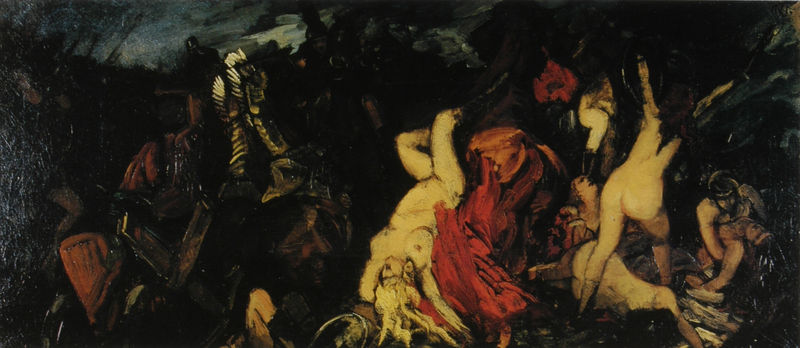
Titel: Amazonenschlacht
Künstler: Heinrich Wilhelm Trübner
Standort: Heidelberg
Institution: Kurpfälzisches Museum der Stadt Heidelberg
Schlagwörter: akt, baum, blau, dunkel, flügel, gemälde, haut, himmel, kampf, körper, mann, nackt, akte, bäume, cezanne, frauen, gelb, grün, menschen, ocker, bewegung, blume, braun, brust, bunt, busen, frau, haar, hell, licht, mund, männer, nacht, orange, rücken, schwarz, szene, weiss, rot, tuch, expressionismus, malerei, blond, gericht, arme, falten, federn, gesicht, halten, mord, tod, tot, bildnis, öl, pastos, dunkelheit, haare, mantel, stoff, tücher, höhle, pferd, pferde, chaos, beine, hintern, umarmung, liegen, düster, modern, gewalt, krieg, querformat, schlacht, unglück, soldaten, duktus, ölfarbe, fallen, flucht, leiber, umarmen, rückenfigur, sex, raub, überfall, durcheinander, gemetzel, verletzt, quer, stiefel, gespreizt, mythologie, orgie, pinselstrich, leib, hölle, leid, schreien, lust, sturz, entführung, frauenraub, spreizen, unfall, töten, inferno, indianer, nackte frauen, vergewaltigung, sabinerinnen, sabinerin, brunette, sturz der engel, 1900, schlachtenmalerei, sabriner, sabrinerinnen